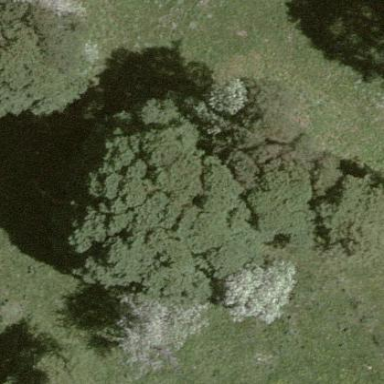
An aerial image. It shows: Forest area.